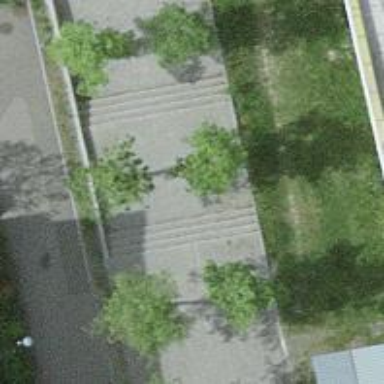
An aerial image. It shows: Pathway of pebblestone steps.